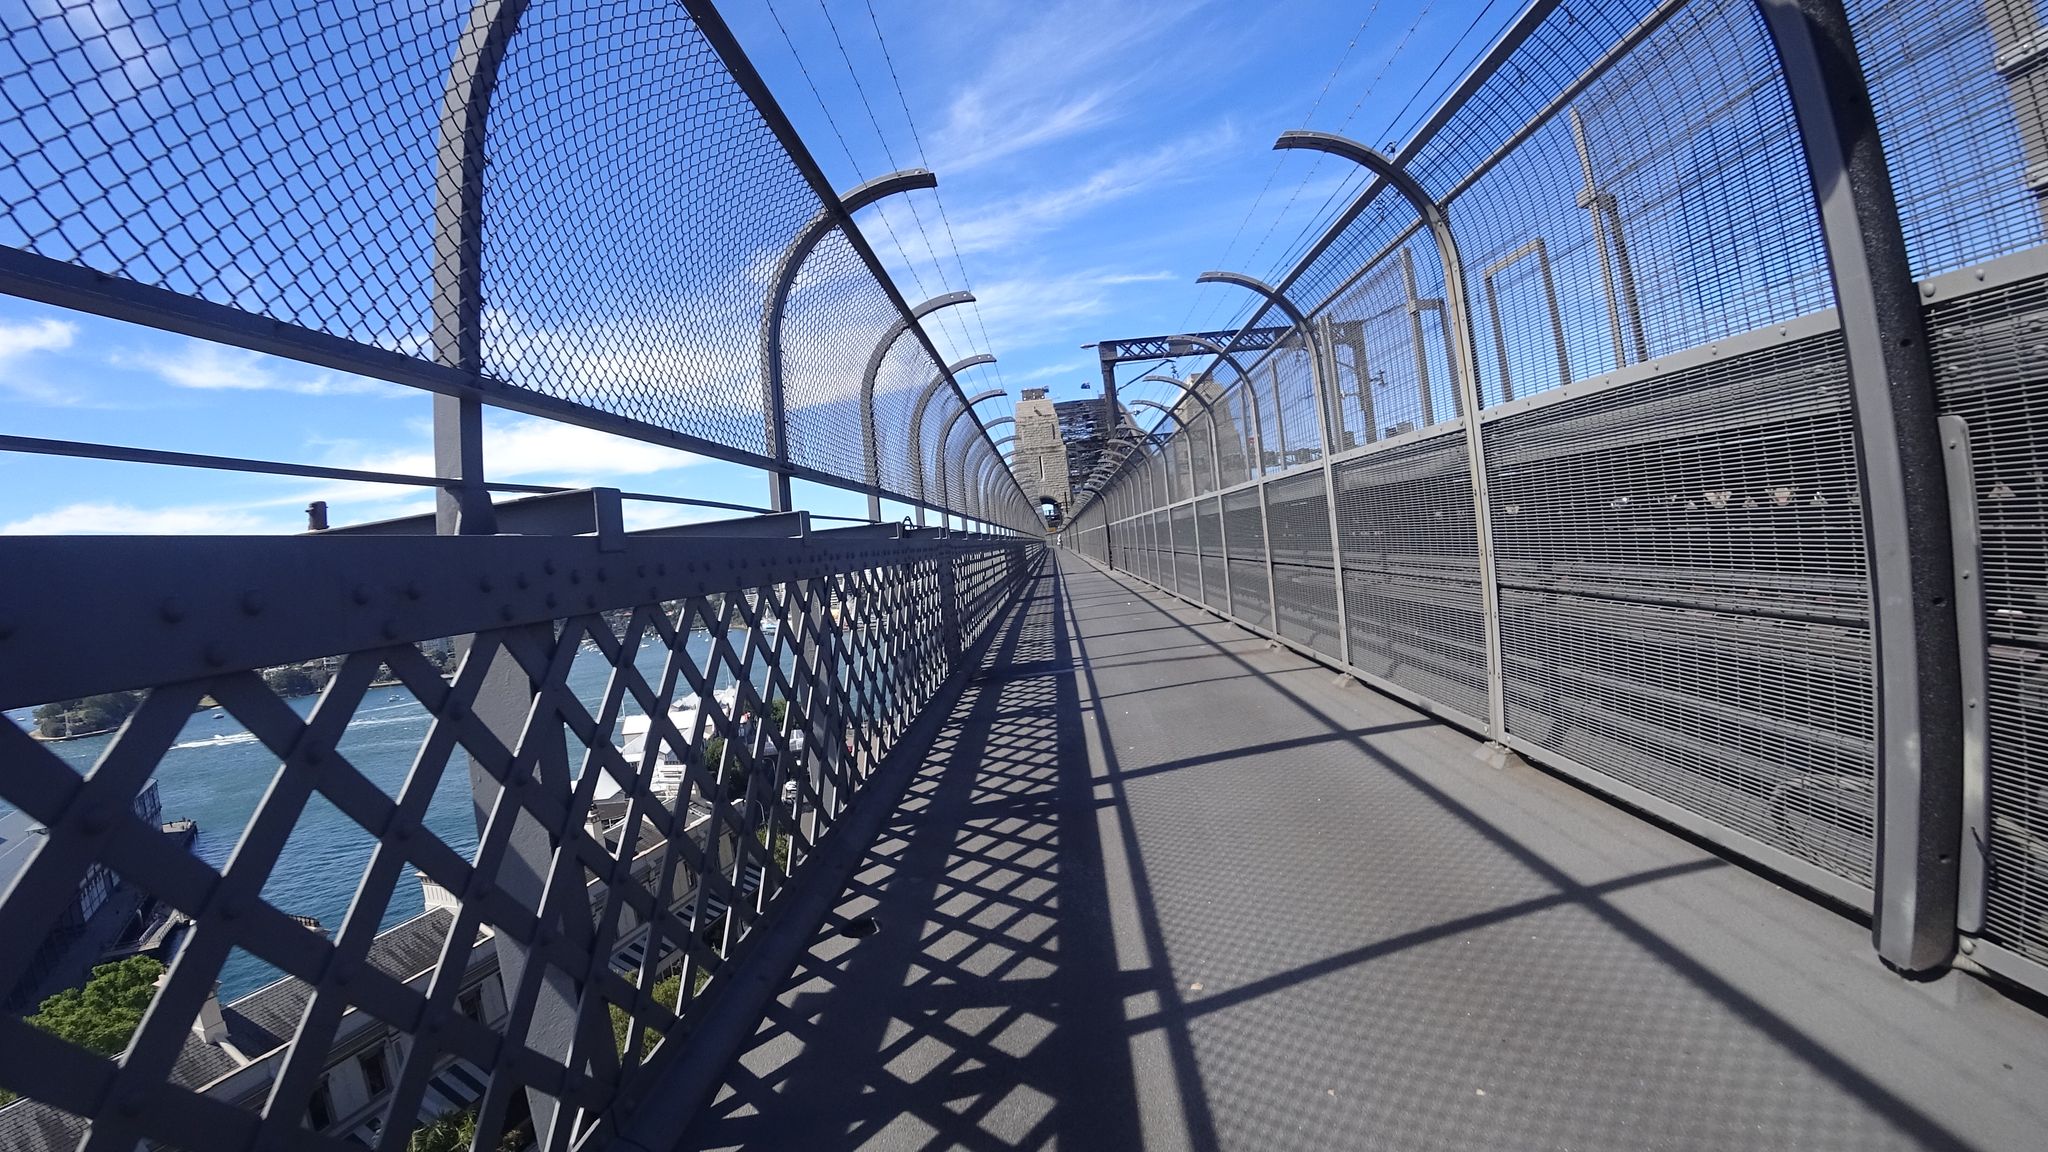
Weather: clear
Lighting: day
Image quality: good
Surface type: cycling surface
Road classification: steps, cycleway
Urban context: urban centre
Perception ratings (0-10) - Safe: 3.96, Lively: 4.73, Beautiful: 8.81, Boring: 4.29, Depressing: 4, Wealthy: 5.19